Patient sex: M
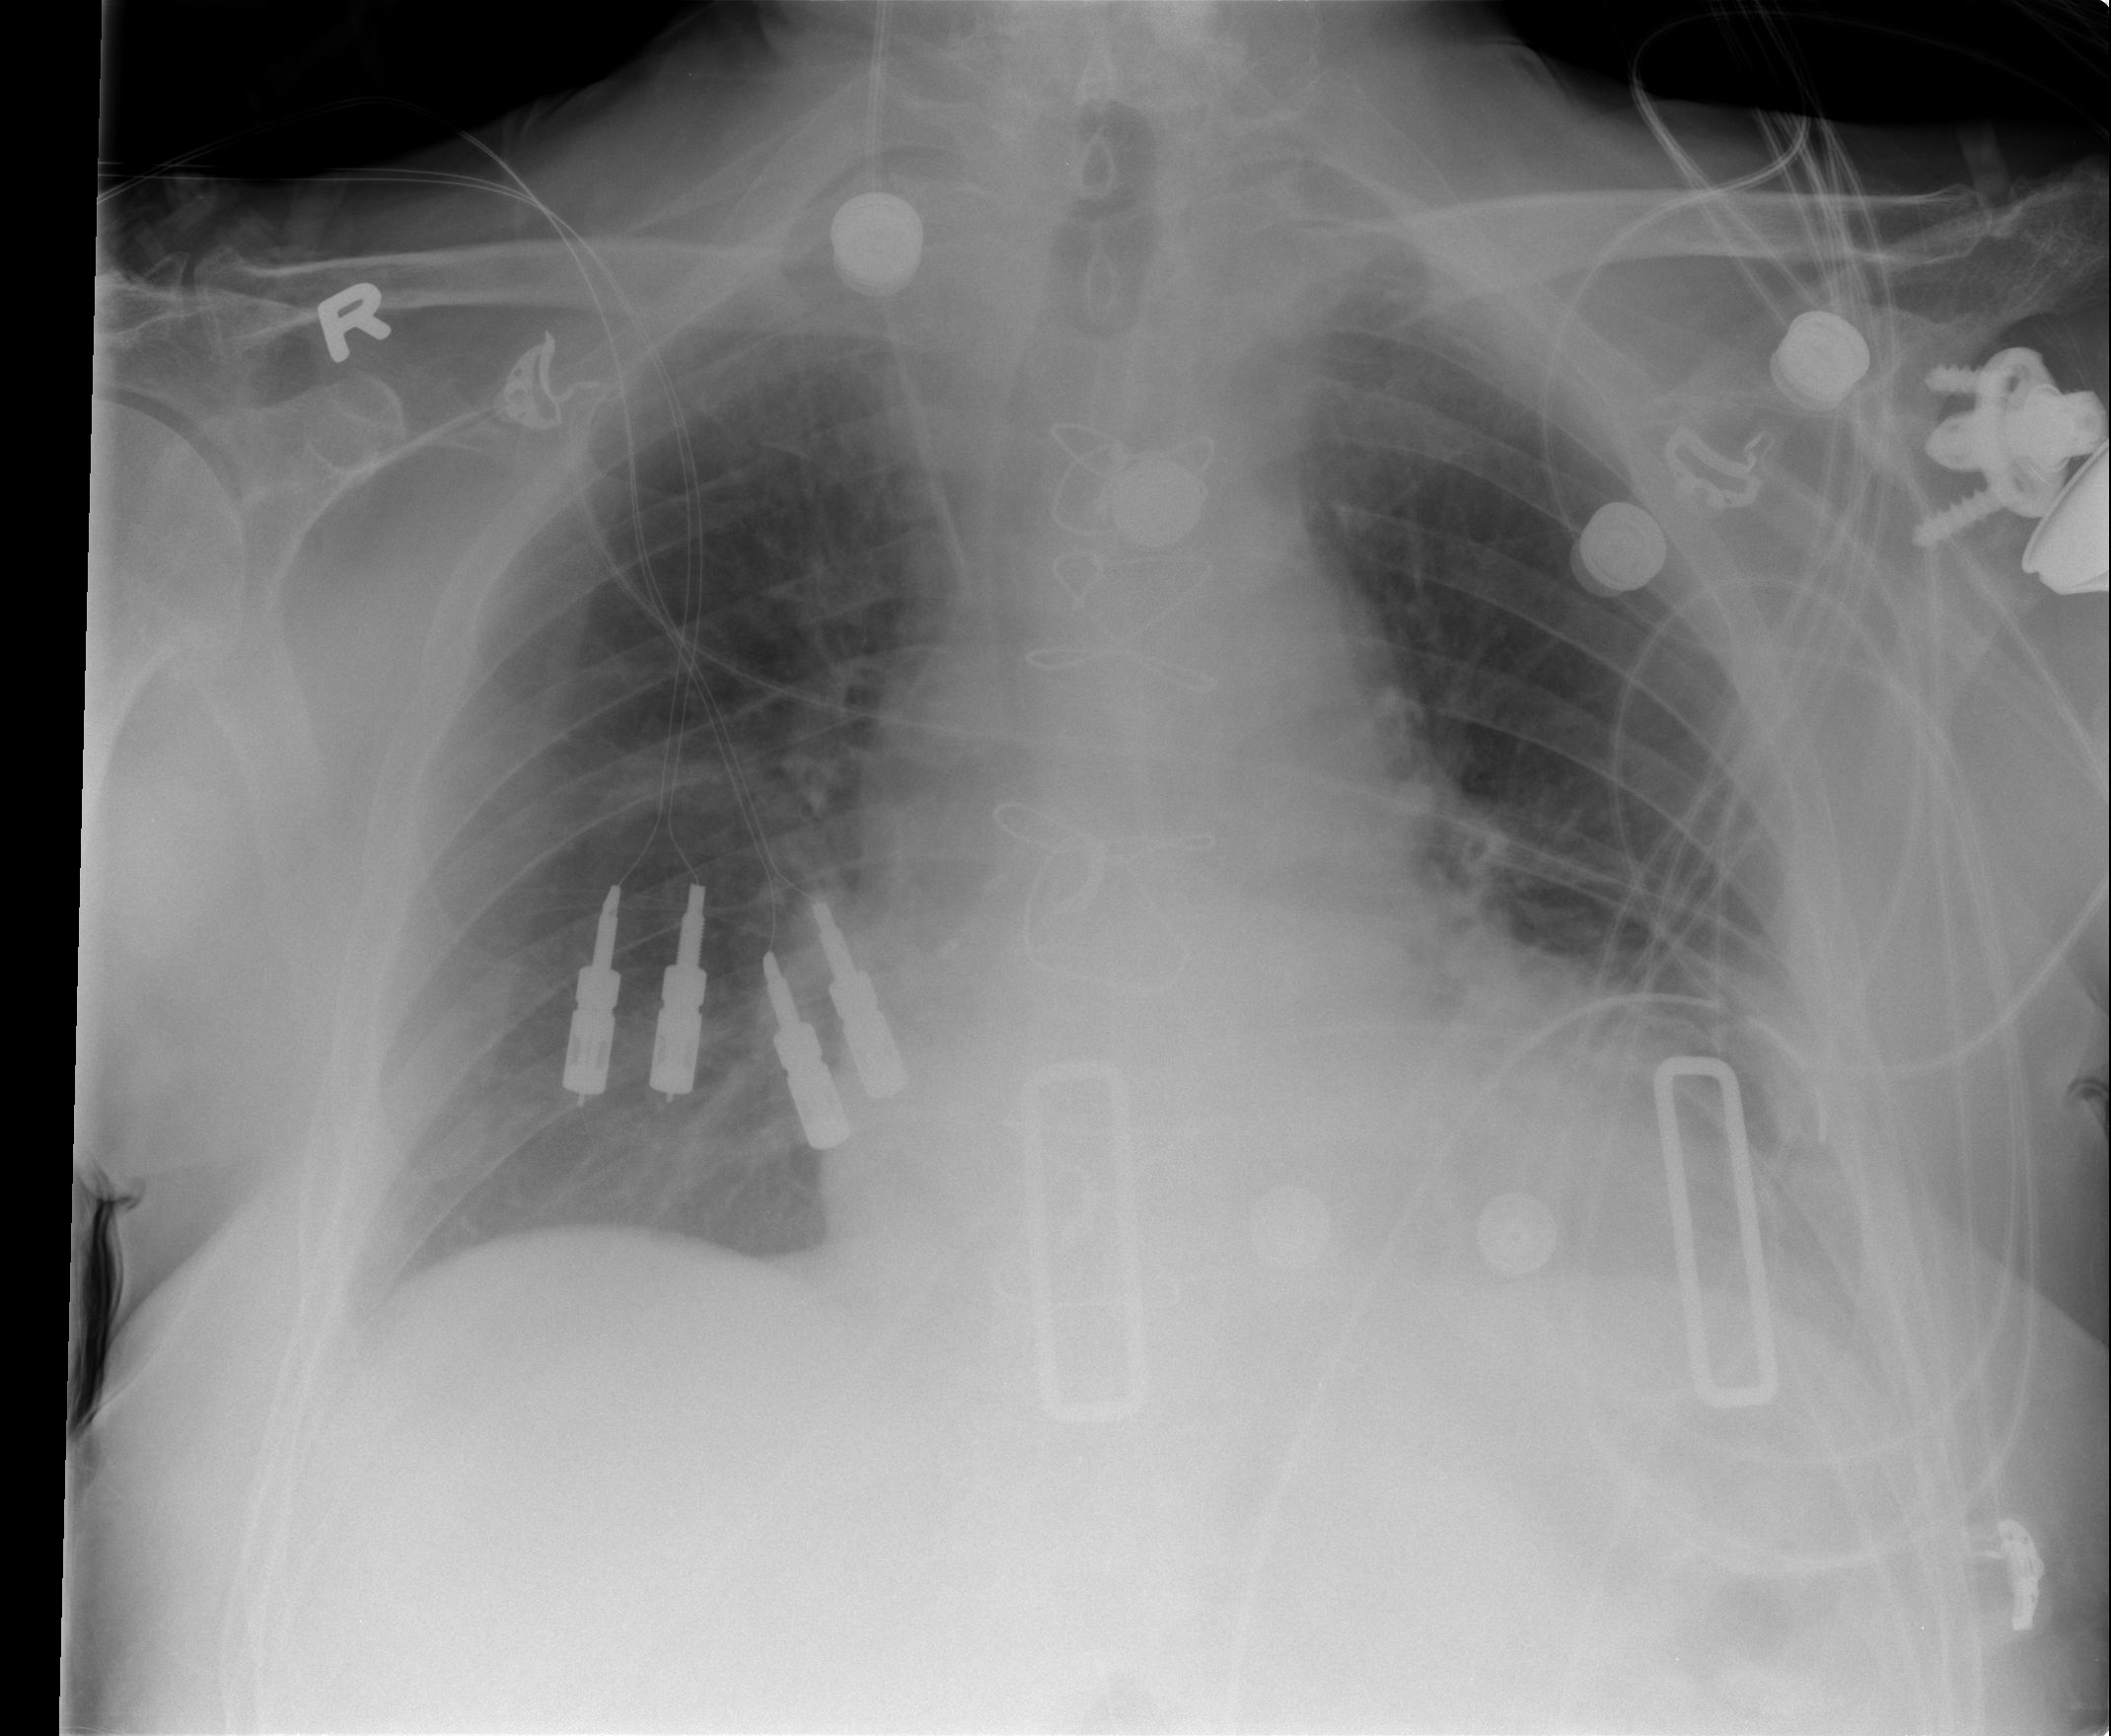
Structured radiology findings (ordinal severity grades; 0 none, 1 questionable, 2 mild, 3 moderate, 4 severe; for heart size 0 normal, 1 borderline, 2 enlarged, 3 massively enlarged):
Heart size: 2
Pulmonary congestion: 0
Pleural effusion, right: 0
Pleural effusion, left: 0
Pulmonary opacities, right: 0
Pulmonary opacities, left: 0
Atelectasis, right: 0
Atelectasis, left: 2